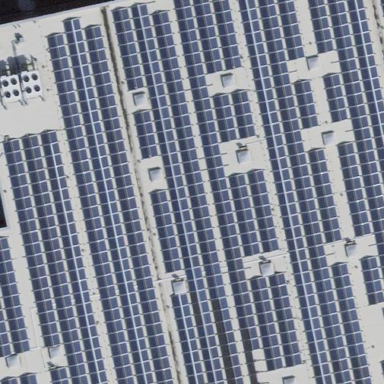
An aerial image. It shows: Solar power plant using photovoltaic technology.